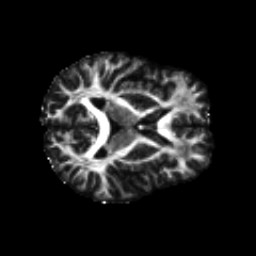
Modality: FA
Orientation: axial
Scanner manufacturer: siemens
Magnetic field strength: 3 T
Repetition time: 4.16 s
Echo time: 0.0806 s